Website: macys
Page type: review-order
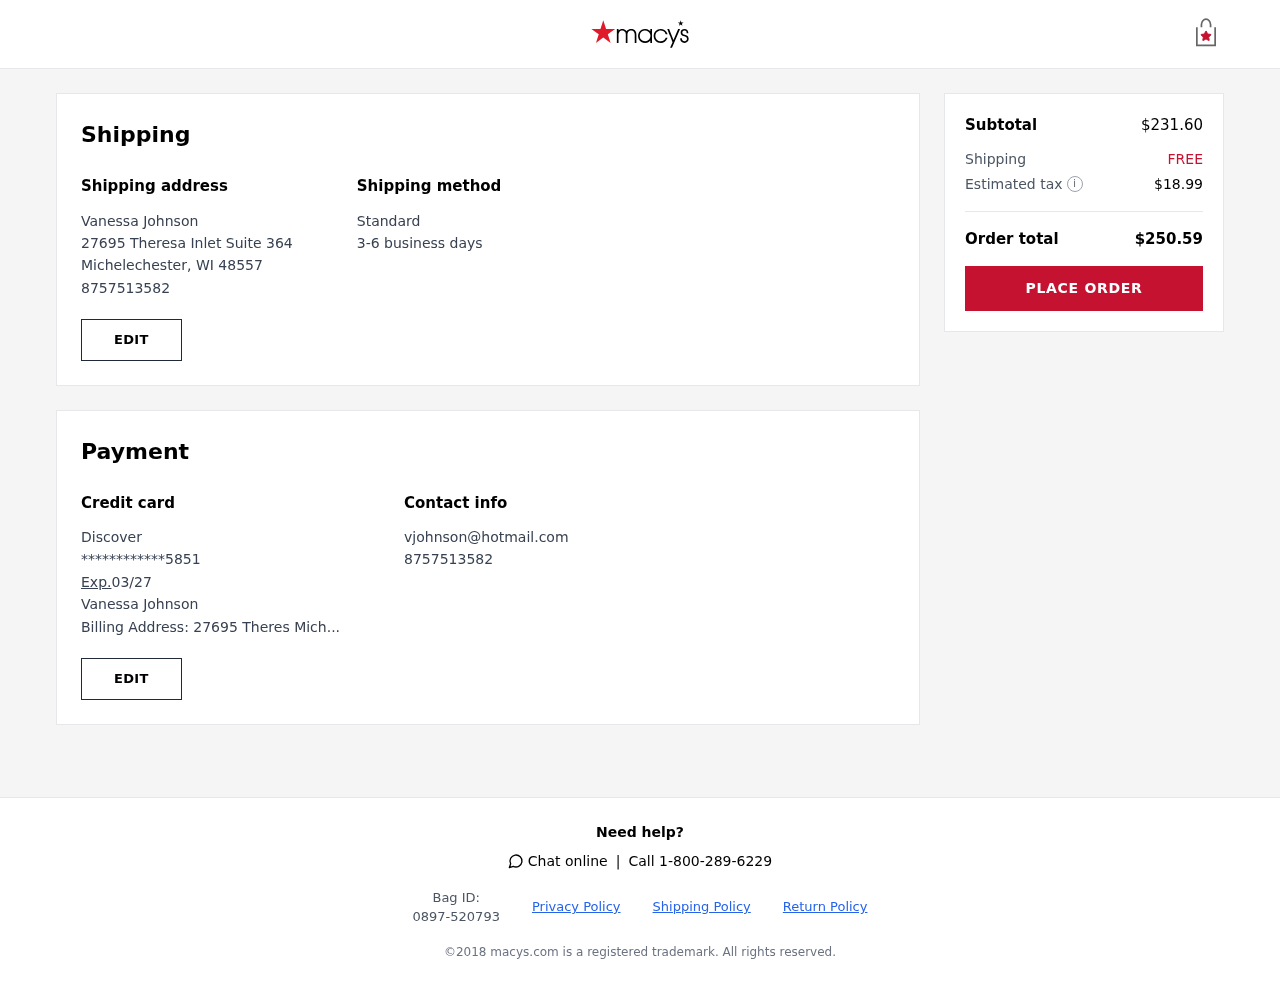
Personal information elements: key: PII_CARD_EXPIRY
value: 03/27
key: PII_CARD_LAST4
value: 5851
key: PII_CARD_TYPE
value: Discover
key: PII_CITY
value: Michelechester
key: PII_EMAIL
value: vjohnson@hotmail.com
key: PII_FULLNAME
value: Vanessa Johnson
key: PII_PHONE
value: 8757513582
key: PII_POSTCODE
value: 48557
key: PII_STATE_ABBR
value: WI
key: PII_STREET
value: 27695 Theresa Inlet Suite 364
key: PII_FIRSTNAME
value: Vanessa
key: PII_LASTNAME
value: Johnson
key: PII_FULLNAME2
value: Vanessa Johnson
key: PII_FULLNAME3
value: Vanessa Johnson
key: PII_FIRSTNAME2
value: Vanessa
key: PII_FIRSTNAME3
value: Vanessa
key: PII_LASTNAME2
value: Johnson
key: PII_LASTNAME3
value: Johnson
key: PII_FIRSTNAME_DERIVED
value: Vanessa
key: PII_LASTNAME_DERIVED
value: Johnson
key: PII_FULLNAME_DERIVED
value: Vanessa Johnson
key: PII_NAME_FULL_DERIVED
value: Vanessa Johnson
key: PII_BILLING_ADDRESS
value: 27695 Theres Mich
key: PII_PHONE_LINE
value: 3582
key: PII_PHONE_SUFFIX
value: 3582
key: PII_PHONE2
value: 8757513582
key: PII_PHONE3
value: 8757513582
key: PII_PHONE_NUMERIC
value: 8757513582
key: PII_PHONE_LINE_NUMERIC
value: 3582
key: PII_PHONE_SUFFIX_NUMERIC
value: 3582
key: PII_PHONE2_NUMERIC
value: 8757513582
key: PII_PHONE3_NUMERIC
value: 8757513582
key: PII_PHONE_DIGITS
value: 8757513582
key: PII_PHONE_LAST4
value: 3582
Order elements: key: ORDER_SUBTOTAL
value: $231.60
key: ORDER_SHIPPING_COST
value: FREE
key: ORDER_TAX
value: $18.99
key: ORDER_TOTAL
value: $250.59